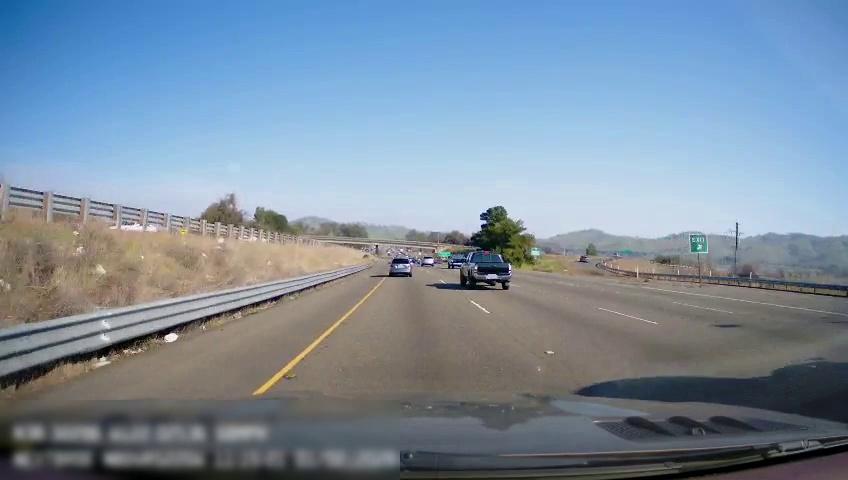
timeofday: Day
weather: Sunny
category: Drivable Space
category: Vehicles | Car
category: Vehicles | Car
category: Vehicles | Truck
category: Vehicles | SUV
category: Vehicles | Truck
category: Vehicles | SUV
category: Lanes | Current Lane
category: Lanes | Current Lane
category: Lanes | Alternate Lane
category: Lanes | Alternate Lane
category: Lanes | Alternate Lane
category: Traffic | Signs
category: Traffic | Signs
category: Traffic | Signs